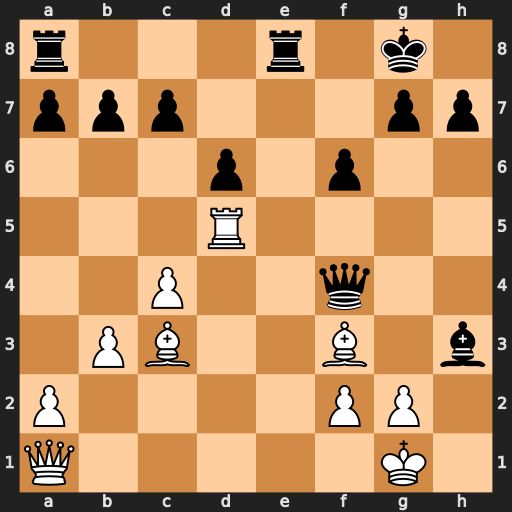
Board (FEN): r3r1k1/ppp3pp/3p1p2/3R4/2P2q2/1PB2B1b/P4PP1/Q5K1
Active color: w
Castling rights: -
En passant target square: -
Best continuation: Bd2 Qxf3 gxf3